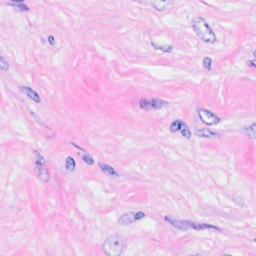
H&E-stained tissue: Breast